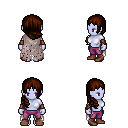
a pixel art fantasy rpg character, female body template, dark elf, purple skin, gray tattered cape, magenta pants, brown right-swept hairstyle, leather bracers, brown shoes, four views (front, back, left, right), 2x2 character sprite sheet, small pixel art, hard edges, no anti-aliasing